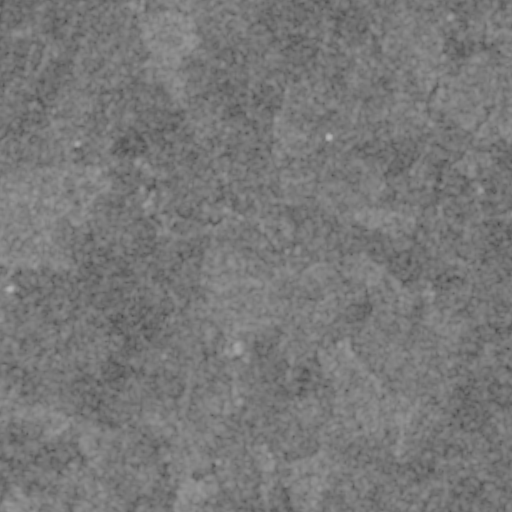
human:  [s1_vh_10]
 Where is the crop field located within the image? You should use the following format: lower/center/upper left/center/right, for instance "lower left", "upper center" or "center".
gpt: The crop field is located in the center right of the image.
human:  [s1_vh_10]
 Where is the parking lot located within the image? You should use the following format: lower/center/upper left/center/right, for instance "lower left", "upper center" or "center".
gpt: The parking lot is located in the center of the image.
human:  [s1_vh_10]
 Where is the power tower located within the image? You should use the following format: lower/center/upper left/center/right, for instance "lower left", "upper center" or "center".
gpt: The power tower is located in the lower left of the image.
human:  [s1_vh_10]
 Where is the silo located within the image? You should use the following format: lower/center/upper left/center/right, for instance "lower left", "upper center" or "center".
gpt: The silo is located in the center of the image.
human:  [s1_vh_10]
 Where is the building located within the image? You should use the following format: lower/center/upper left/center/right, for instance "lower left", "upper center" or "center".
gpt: There is no building in the image.

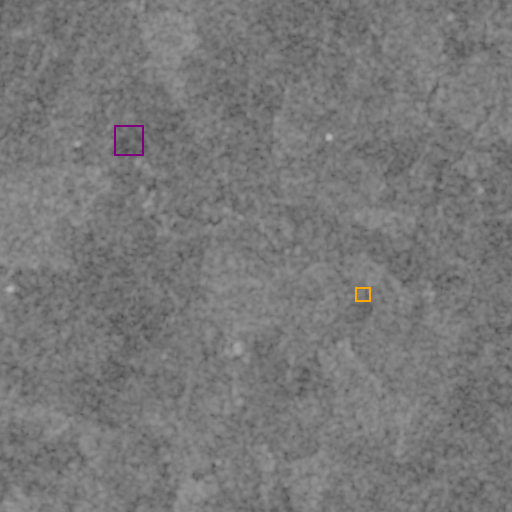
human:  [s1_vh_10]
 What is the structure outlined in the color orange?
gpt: The structure outlined in orange is a crop field.
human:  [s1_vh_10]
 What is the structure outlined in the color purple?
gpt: The structure outlined in purple is a park.
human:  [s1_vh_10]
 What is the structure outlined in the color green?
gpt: There is no green outline.